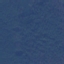
Label: Forest